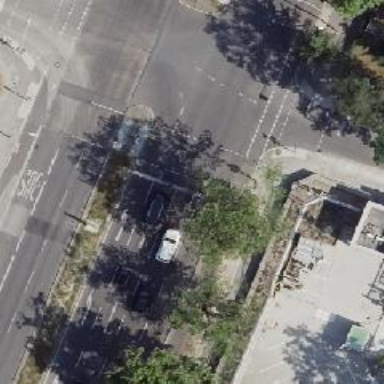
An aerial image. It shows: Footway crossing with traffic signals and pedestrian island.